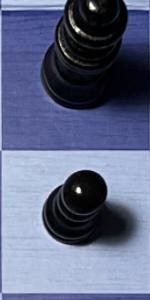
Label: Pawn_Black